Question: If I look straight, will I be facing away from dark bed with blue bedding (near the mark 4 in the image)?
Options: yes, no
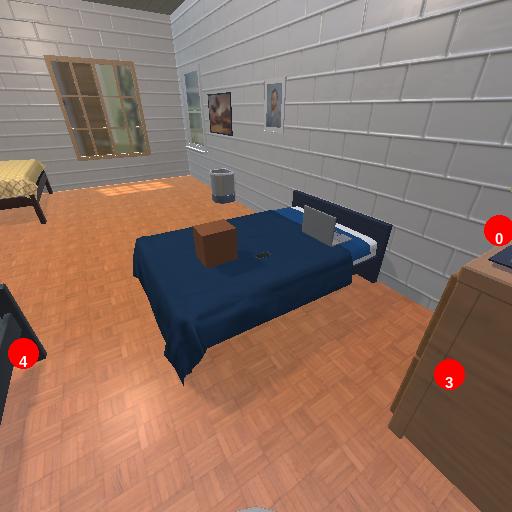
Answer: yes